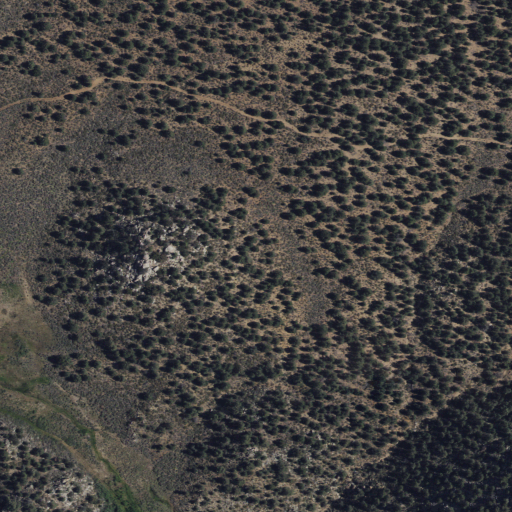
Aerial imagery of plain(s) in California named Dead Horse Meadow containing evergreen forest, shrub, and woody wetlands